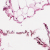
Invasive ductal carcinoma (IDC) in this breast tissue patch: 0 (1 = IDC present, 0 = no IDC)